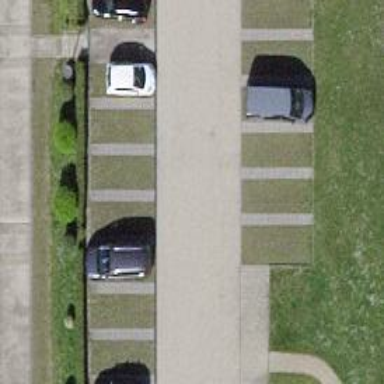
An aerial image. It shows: Parking area with surface.